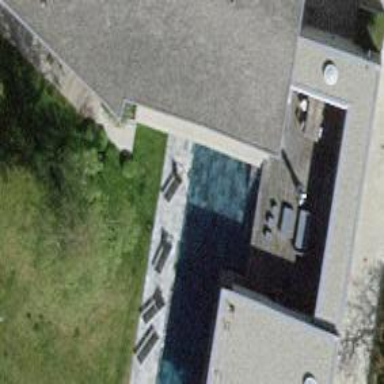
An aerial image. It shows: Swimming pool located in leisure land.